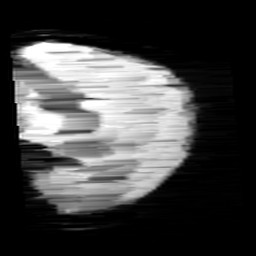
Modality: minIP
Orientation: sagittal
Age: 9
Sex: male
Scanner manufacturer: siemens
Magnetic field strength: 3 T
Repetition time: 0.027 s
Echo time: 0.02 s